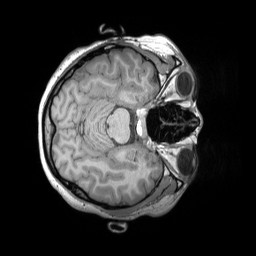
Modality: T1w
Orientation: axial
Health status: healthy